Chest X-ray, PA view. Patient: 50 years old, sex F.
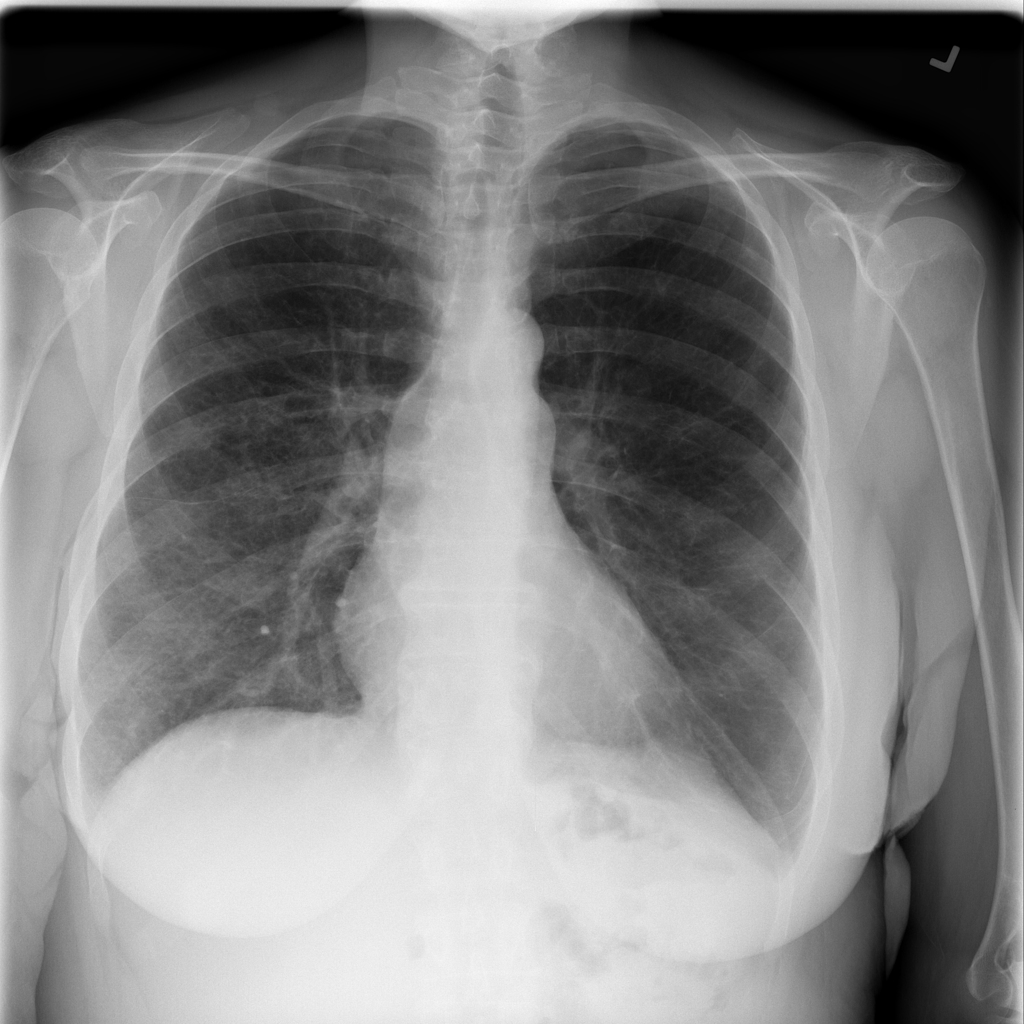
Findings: No Finding